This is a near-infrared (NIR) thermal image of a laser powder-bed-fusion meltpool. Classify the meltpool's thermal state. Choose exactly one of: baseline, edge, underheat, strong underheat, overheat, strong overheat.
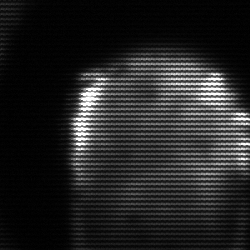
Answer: edge